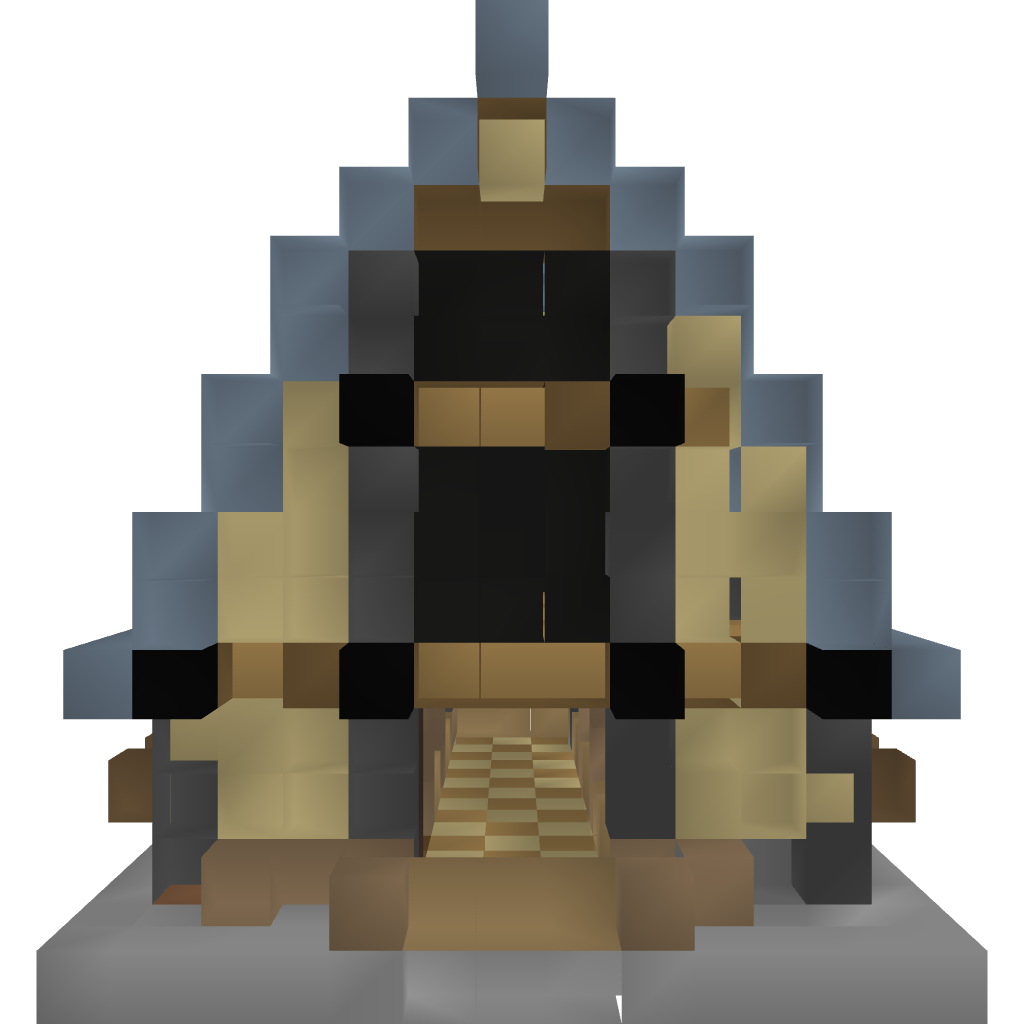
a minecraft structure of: EveV's Horse Barn